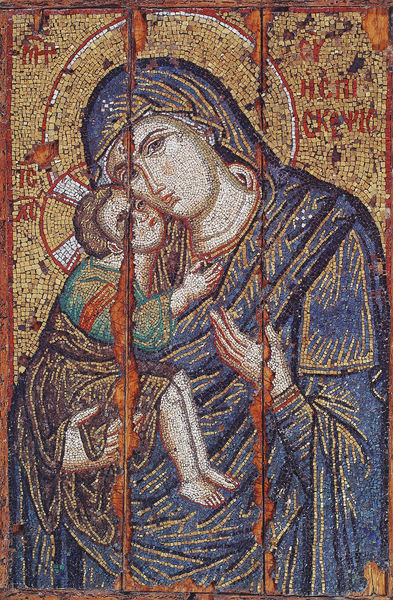
Titel: Ikone mit der Jungfrau von Episkepsis
Institution: Athen, Byzantinisches und Christliches Museum
Schlagwörter: blau, hand, umhang, weiß, gelb, grün, menschen, bunt, frau, orange, türkis, blick, rot, schleier, tuch, hochformat, arm, falten, gesicht, steine, tragen, hände, kirche, gewand, gold, halbfigur, mantel, drei, kind, mutter, beine, farbig, füße, schrift, liebe, russland, kopftuch, inschrift, robe, wange, umarmen, barfuss, kreuz, buchstaben, mosaik, heiligenschein, christus, jesus, mittelalter, romanik, balu, maria, madonna, heiland, jesu, sohn, ikone, latein, jesuskind, maria mit kind, orage, oange, so, mutter maria, marienbildnis, soh